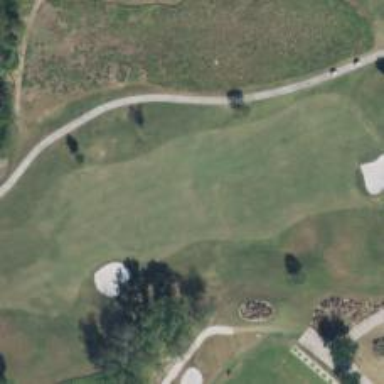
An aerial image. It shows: View of golf hole.